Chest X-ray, AP view. Patient: 27 years old, sex M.
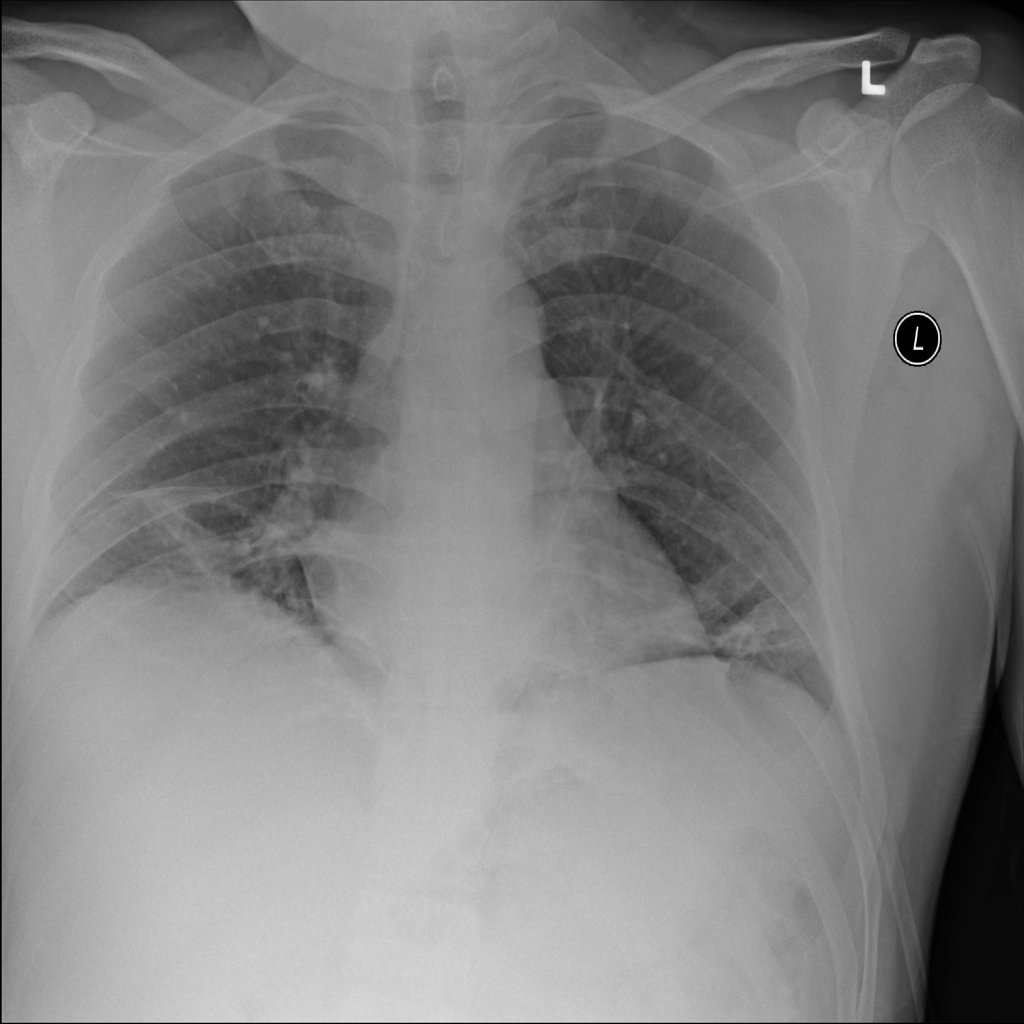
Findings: Atelectasis